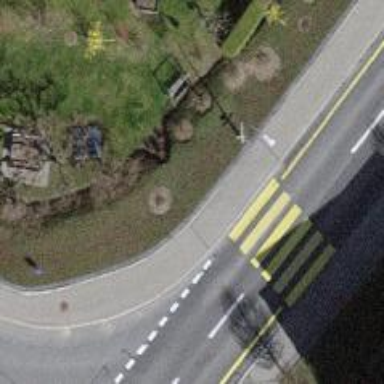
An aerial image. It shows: Sidewalk along the footway.